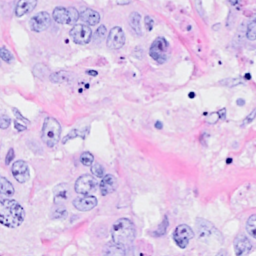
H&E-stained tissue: Breast